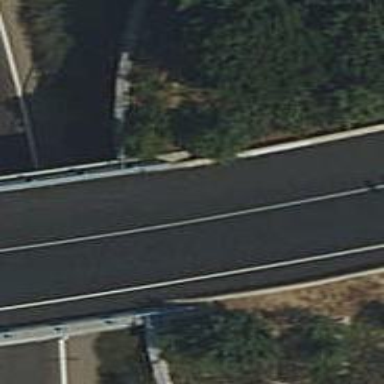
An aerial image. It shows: Guard rail.